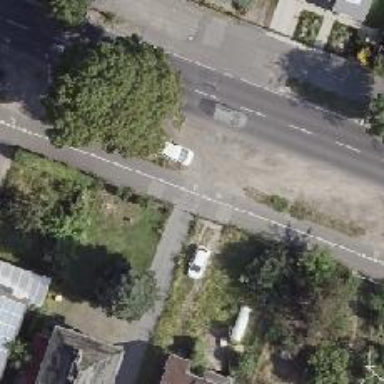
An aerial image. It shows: Asphalt footway/sidewalk with asphalt cycleway.